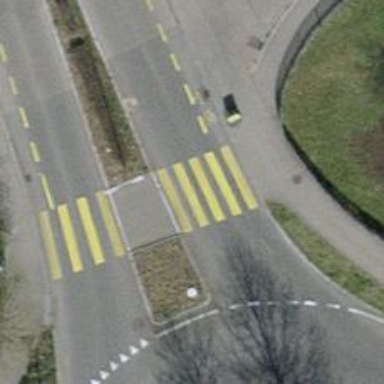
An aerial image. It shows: Marked zebra crossing on the road.